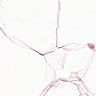
Metastatic tissue present: no